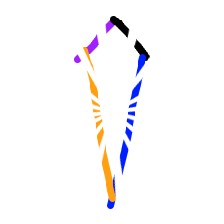
Shape: kite